Question: So I was having issues with excel filter column correctly, after giving a read on the web I learnt that my excel was containing blank rows, and the best solution I found was to select whole range of data and then create filter, this worked out for me.
However there was another problem where I couldn't make excel to filter correctly that was when two cells of two rows are merged together, please see the example image attached and please suggest is there anyway I can still make excel to filter correctly.
Excel Filter Issue:

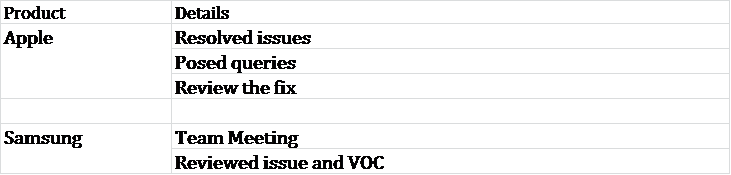
Answer: Your data is setup badly. You are violating two best practices:
- -
So your data should look like this instead:
'''
Product Details
Apple Resolved issues
Apple Posed queries
Apple Review the fix
Samsung Team Meeting
Samsung Reviewed issue and VOC
'''
That way you can set up a filter easily (because there's no blank rows) and when you filter on the Product column for 'Apple', all three rows for 'Apple' will be properly displayed.
This setup is also ideal for data formulas such as 'COUNTIF', 'SUMIF', 'INDEX' and many others.